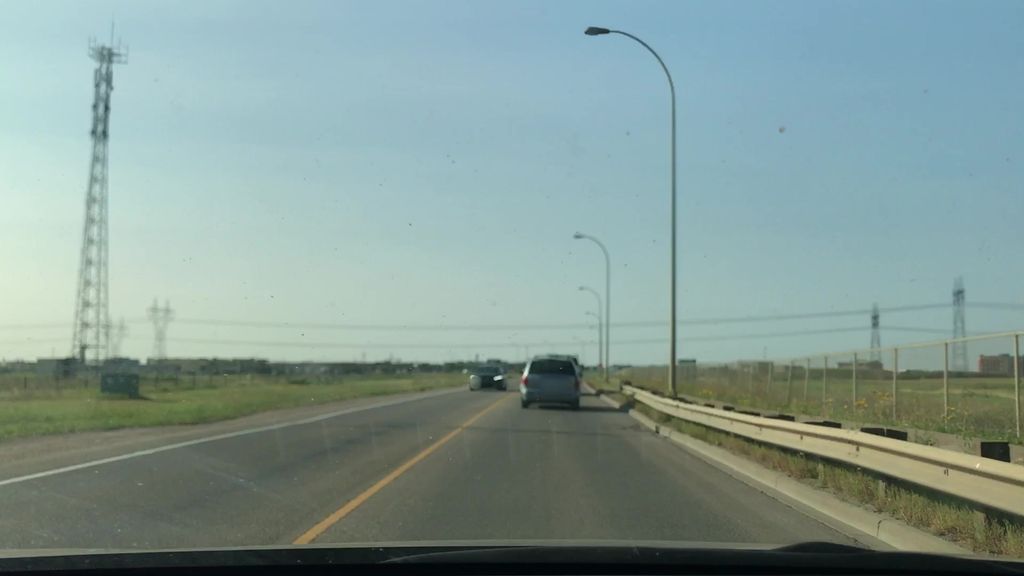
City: edmonton